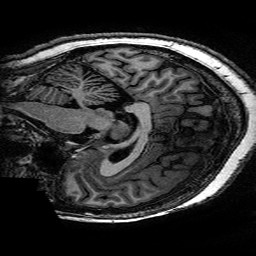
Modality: T1w
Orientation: sagittal
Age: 45
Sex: female
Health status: healthy